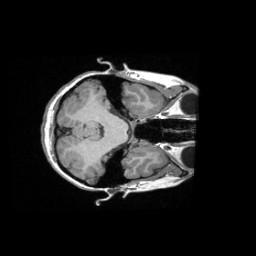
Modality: T1w
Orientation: axial
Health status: healthy
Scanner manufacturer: siemens
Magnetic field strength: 3 T
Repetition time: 2.3 s
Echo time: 0.00287 s